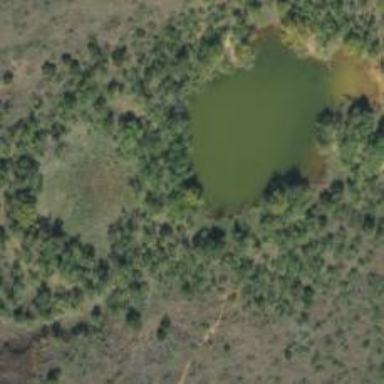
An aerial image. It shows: Reservoir.